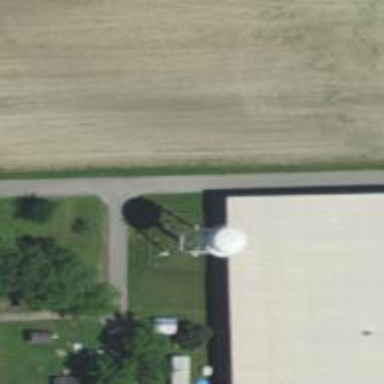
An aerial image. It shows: Water tower that is man-made.